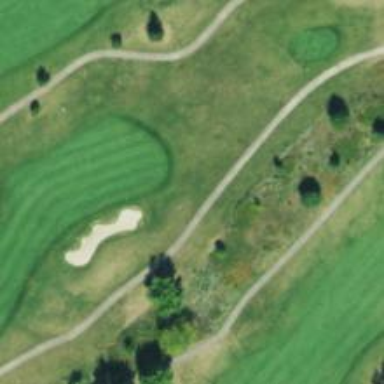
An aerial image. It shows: Area with grass used as rough in golf course.